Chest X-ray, AP view. Patient: 21 years old, sex M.
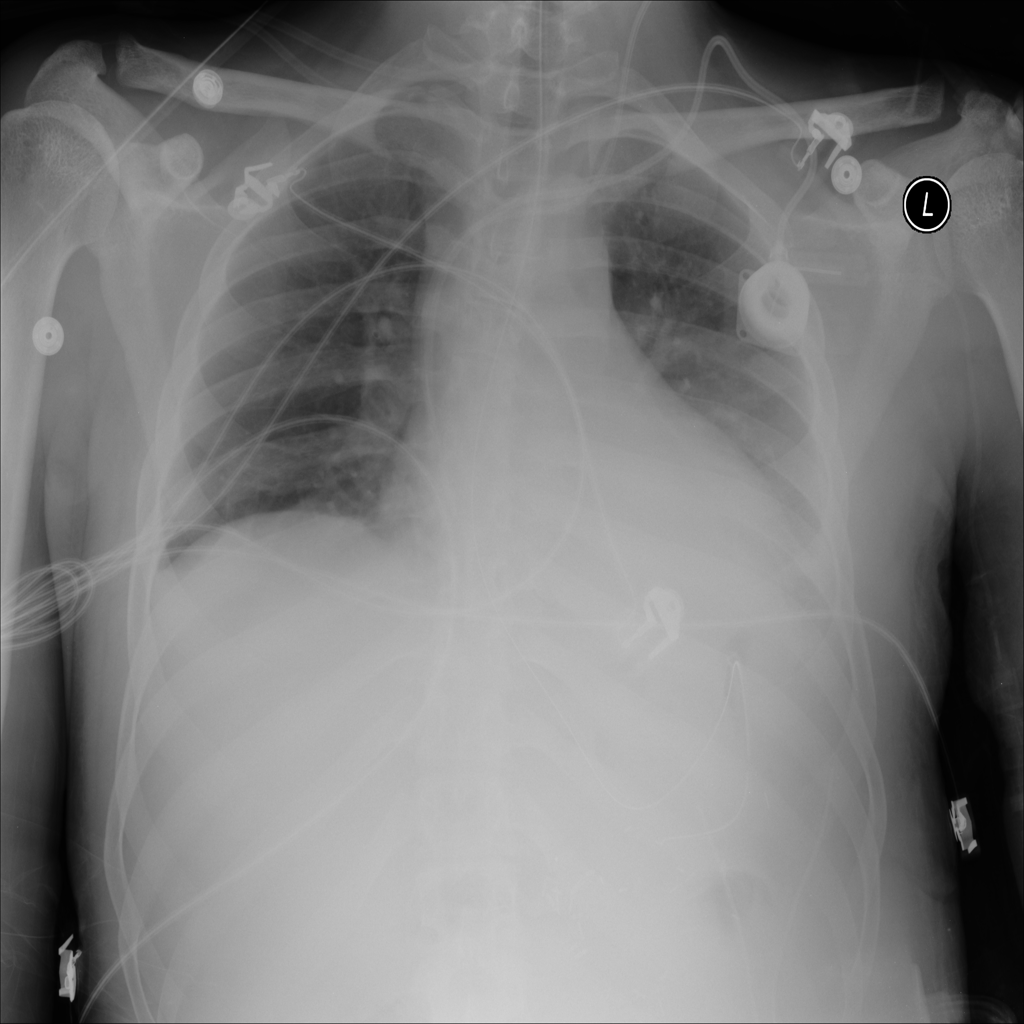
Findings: Consolidation